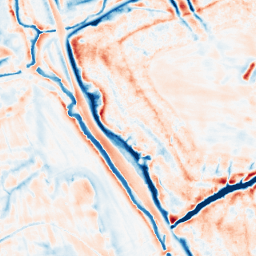
Category: edge_preserving
Decomposition family: bilateral
Decomposition parameters: d: 21
sigma_color: 75
sigma_space: 50
Upsampling method: bilinear
Upsampling parameters: scale: 4
Upsampling scale: 4